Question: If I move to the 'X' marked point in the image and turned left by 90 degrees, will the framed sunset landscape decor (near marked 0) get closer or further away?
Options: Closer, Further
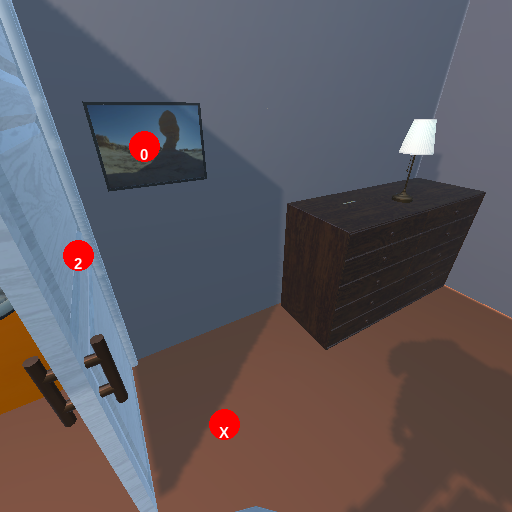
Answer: Closer